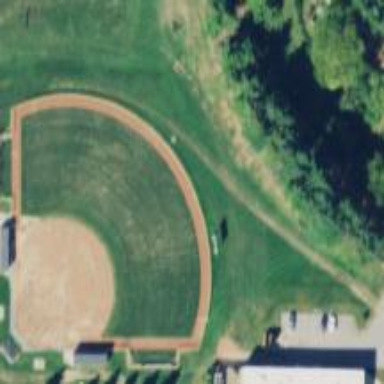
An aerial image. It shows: Softball pitch for leisure and sport activities.